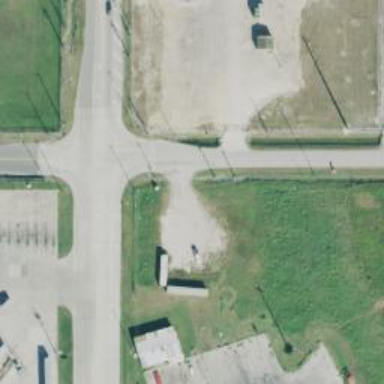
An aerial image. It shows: Stop road.